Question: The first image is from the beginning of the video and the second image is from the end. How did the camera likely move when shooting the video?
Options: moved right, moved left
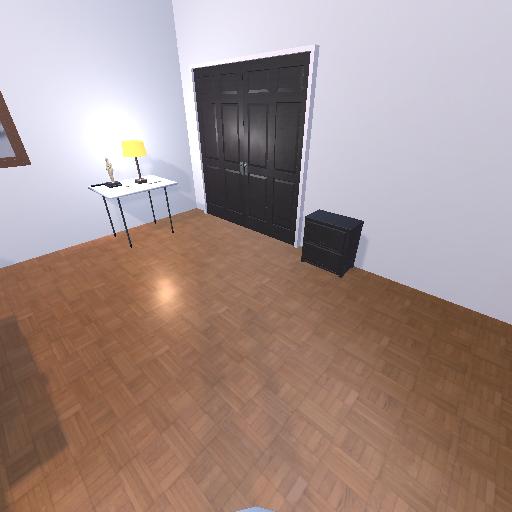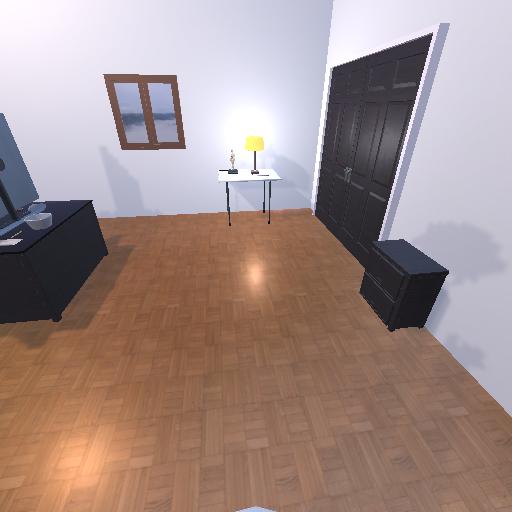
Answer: moved right